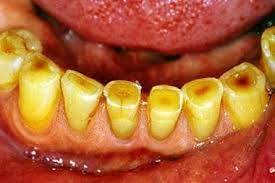
Condition: Tooth Discoloration